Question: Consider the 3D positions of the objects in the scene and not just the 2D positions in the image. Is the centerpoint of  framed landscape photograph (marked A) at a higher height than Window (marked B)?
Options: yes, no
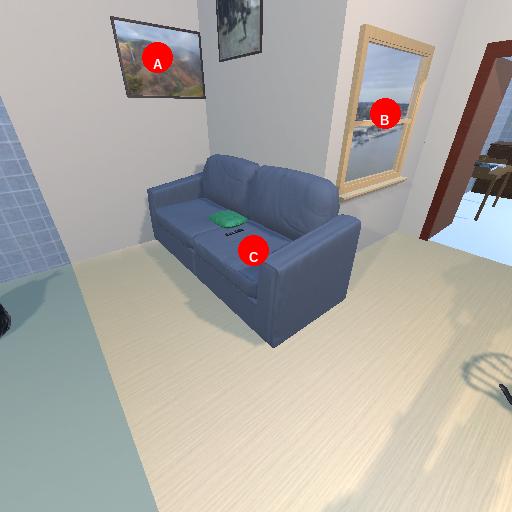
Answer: yes